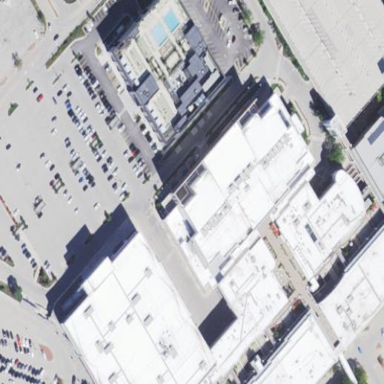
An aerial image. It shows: Cinema building.